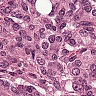
Metastatic tissue present: yes